Question: so I got connection to database and using fetchall() to pull my data
'''
cursor = connection.cursor()
sql = """
SELECT name, n
from table
"""
cursor.execute(sql)
rows = cursor.fetchall(
)
'''
my rows resulting in tuple of tuples I am trying to get this to dataframe with column name
I have tried to use below but
'''
df = pd.DataFrame(rows, columns=['name', 'n'])
'''
but got error :
rows ((u'a', 1.0), (u'b', 2.0), (u'c', 3.0))
the value came in unicode , but I just want my dataframe to be something like this below, any suggestion would be appreciated.

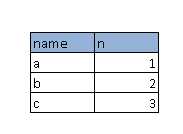
Answer: why don't you just use <URL>:
'''
sql = "SELECT name, n from table"
df = pd.read_sql(sql, connection)
'''